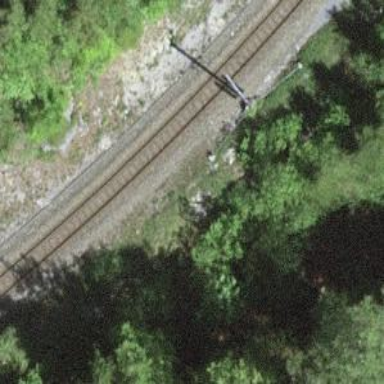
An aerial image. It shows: Narrow-gauge railway with single track. The railway is electrified with contact line.